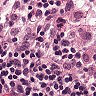
Metastatic tissue present: no